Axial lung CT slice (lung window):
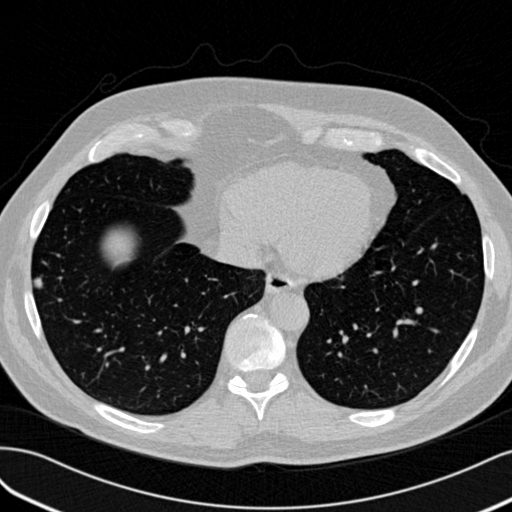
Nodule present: yes
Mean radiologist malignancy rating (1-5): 2.667